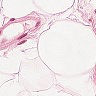
Metastatic tissue present: no